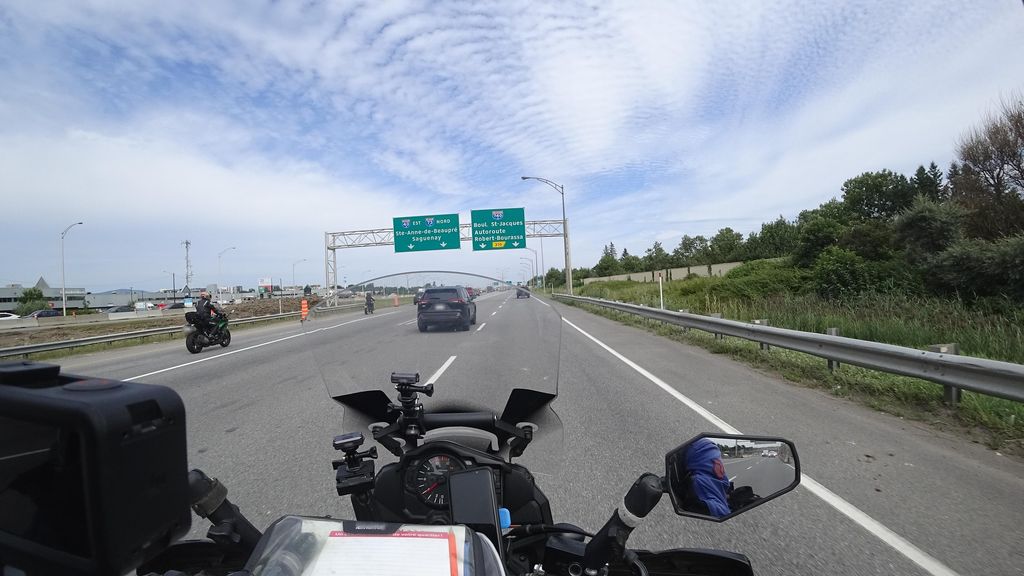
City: quebec_city